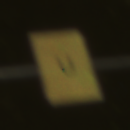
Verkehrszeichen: AnkuendigungOderFortsetzungUmleitungOhnePfeilsymbol
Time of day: SunriseSunset
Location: Outdoor (Nature)
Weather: PartlyCloudy
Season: NotSpecified
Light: Natural